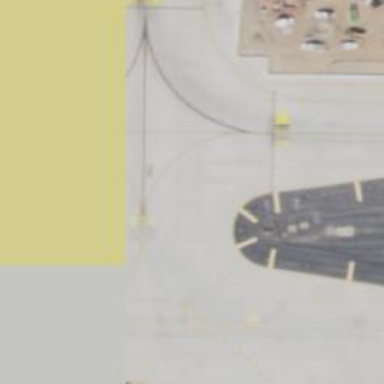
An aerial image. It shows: Image of taxiway at airport.